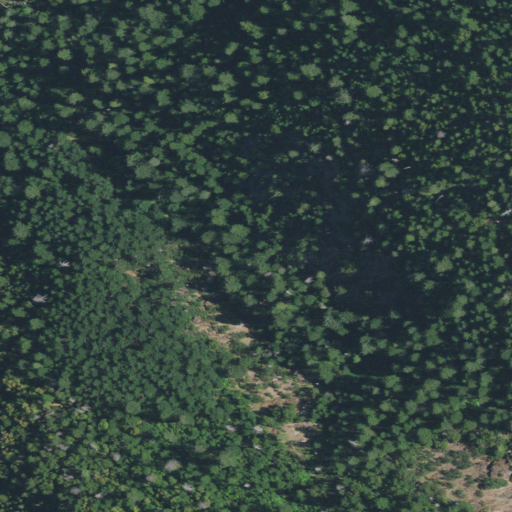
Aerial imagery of valley in California named Gould Gulch containing only evergreen forest